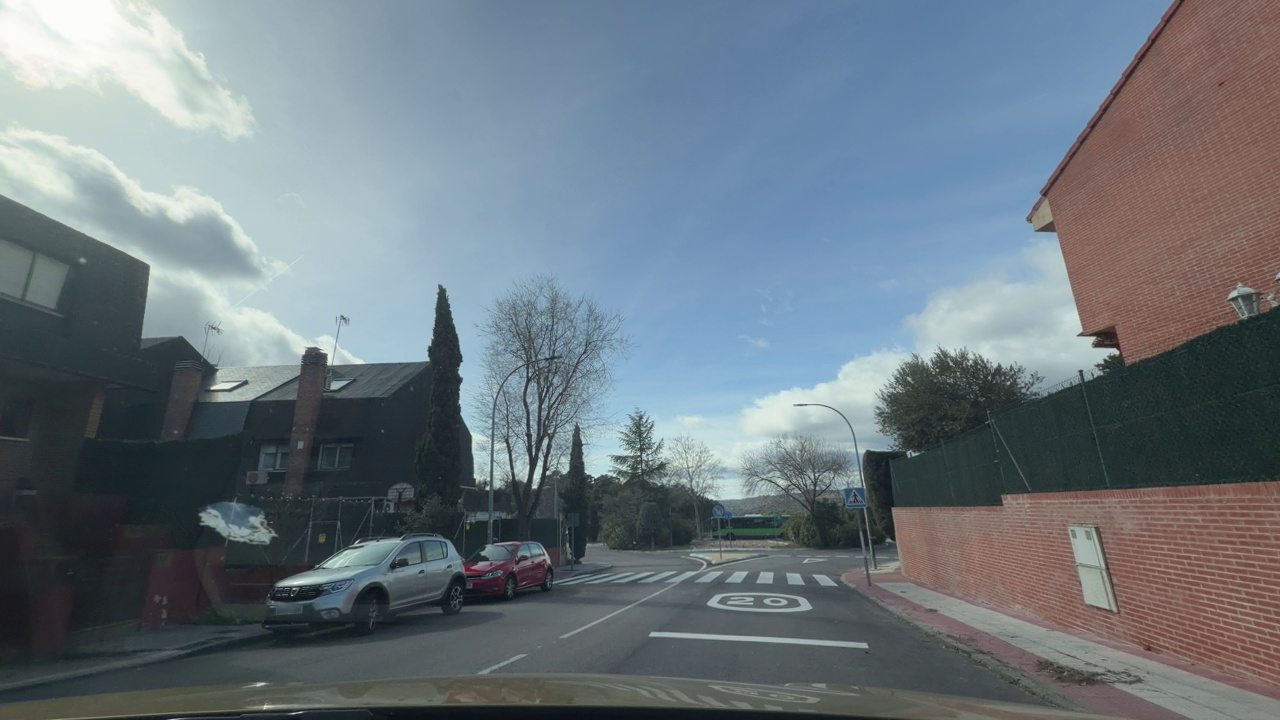
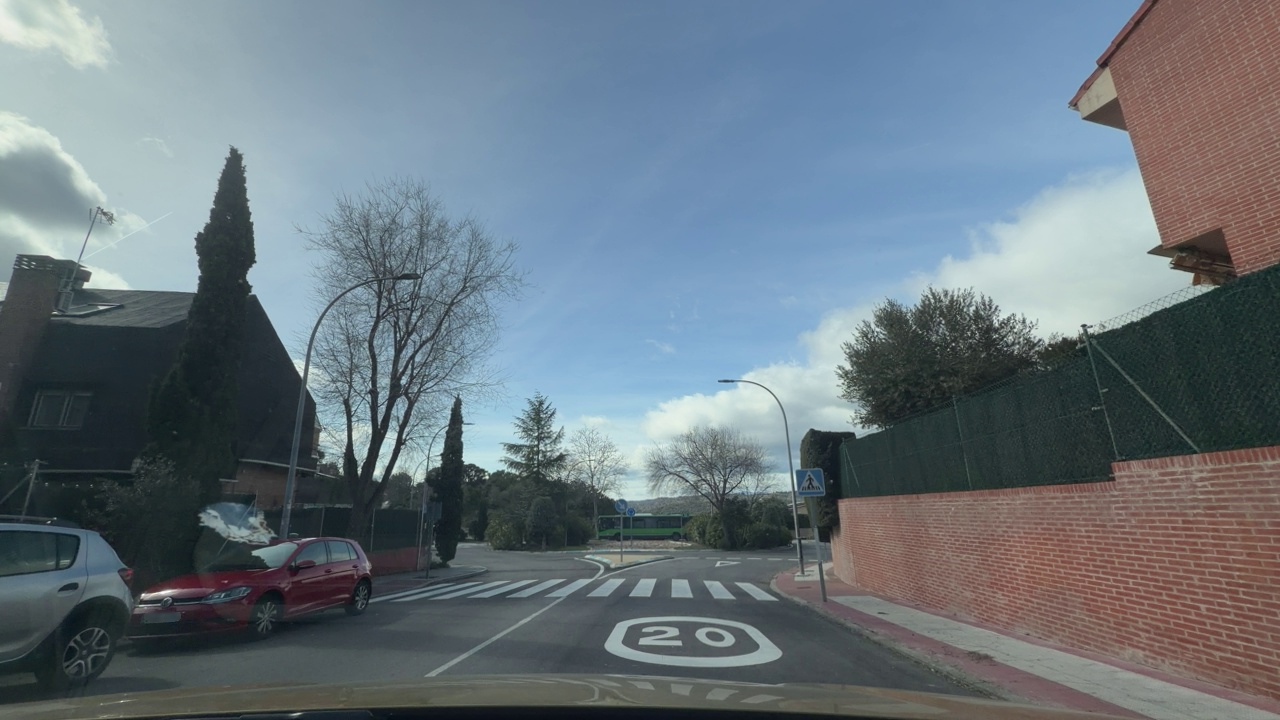
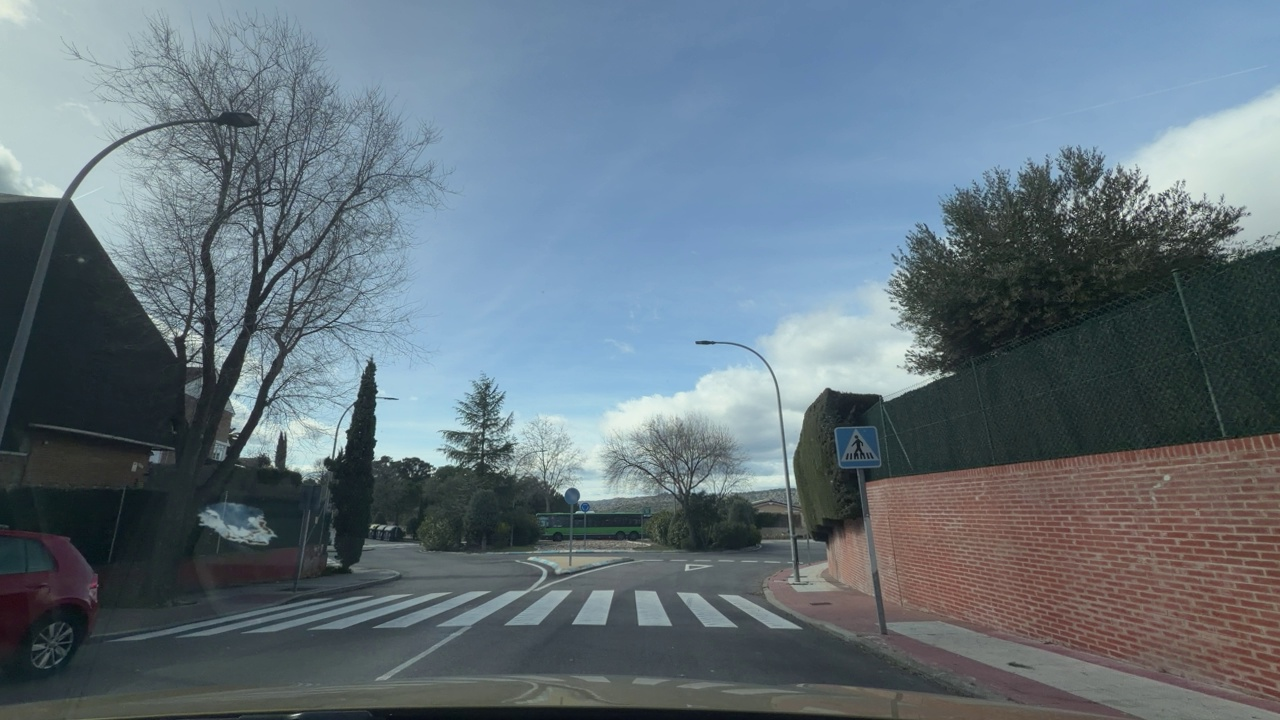
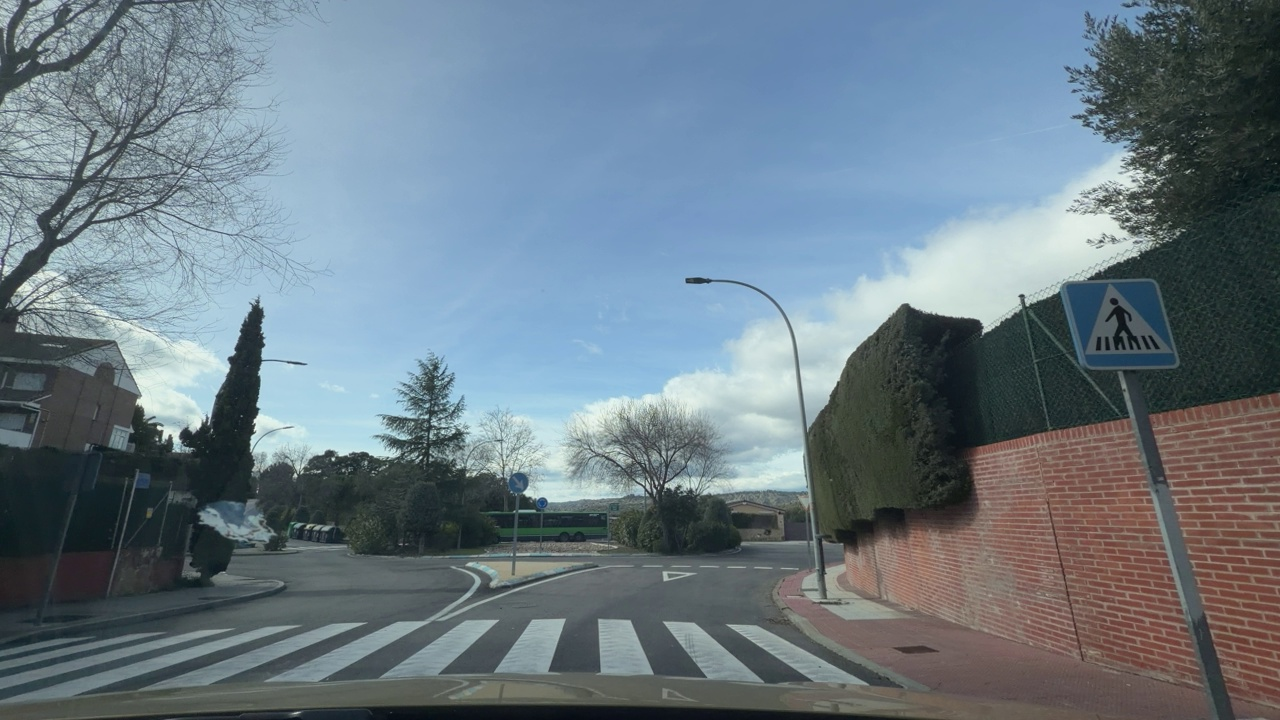
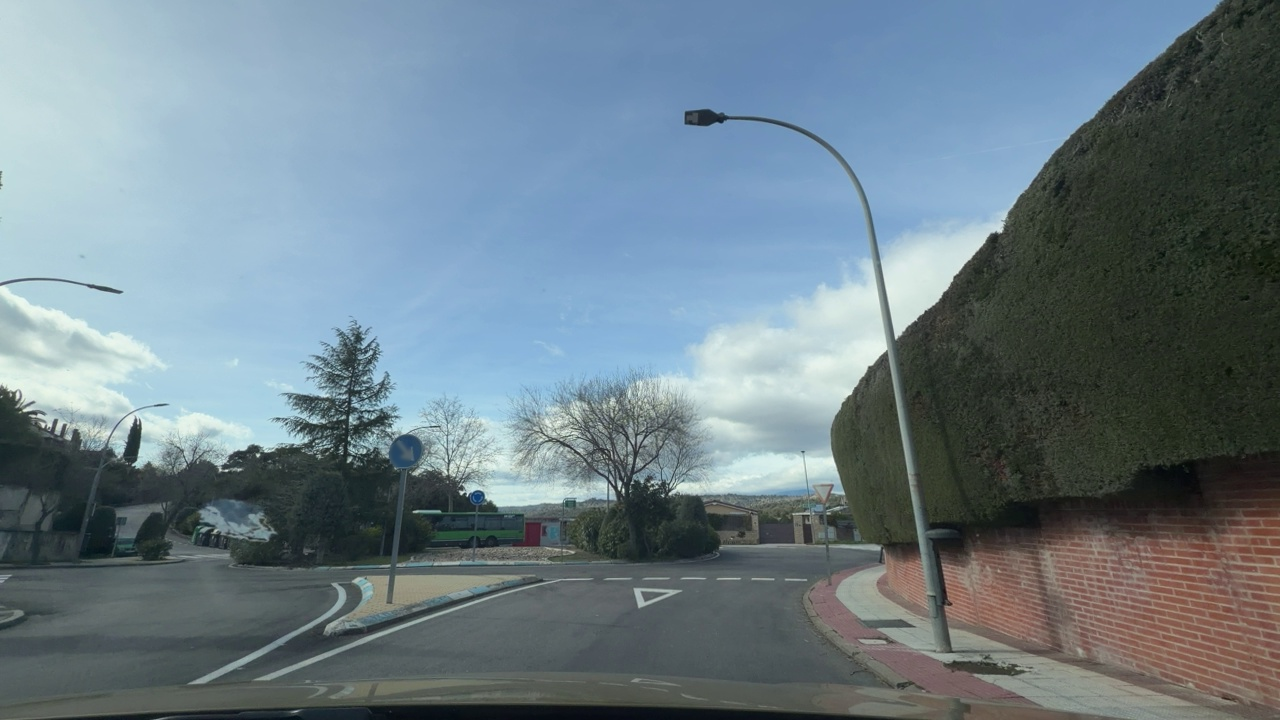
Situation: Roundabout
Question: Is the ego vehicle currently inside a roundabout?
Answer: No
Reasoning: The ego vehicle is approaching the roundabout but has not entered it yet.

Situation: Roundabout
Question: Is a roundabout visible ahead in the ego direction?
Answer: Yes
Reasoning: The ego vehicle is clearly approaching a roundabout that is visible ahead in its direction of travel.

Situation: Roundabout
Question: Is the ego vehicle stationary while another vehicle crosses its path within the roundabout?
Answer: No
Reasoning: The ego vehicle is not inside the roundabout, so there is no vehicle crossing its path within the roundabout at this moment.